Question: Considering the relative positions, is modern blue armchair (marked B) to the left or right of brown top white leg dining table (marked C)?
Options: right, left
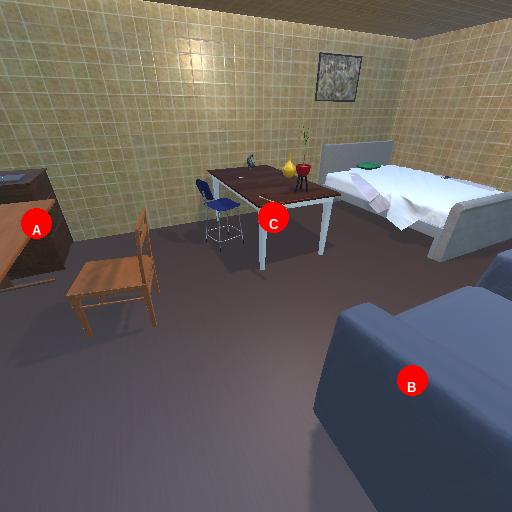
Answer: right